Aerial crown-view tile of a tropical tree (Barro Colorado Island, Panama), acquired 20240918:
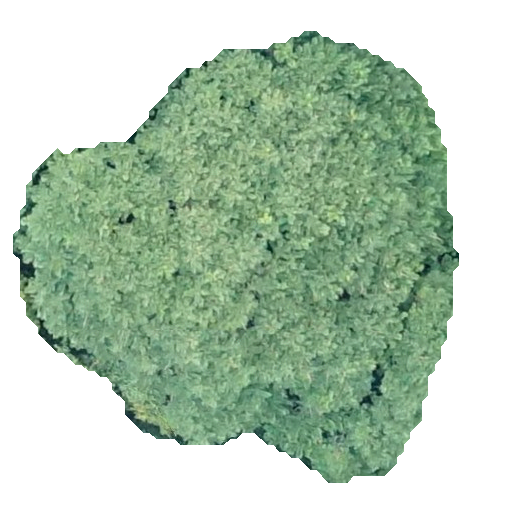
Species: Jacaranda copaia
GBIF accepted scientific name: Jacaranda copaia
Crown area: 221.784 m²